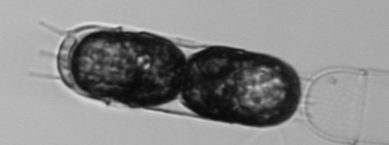
Label: Stephanopyxis